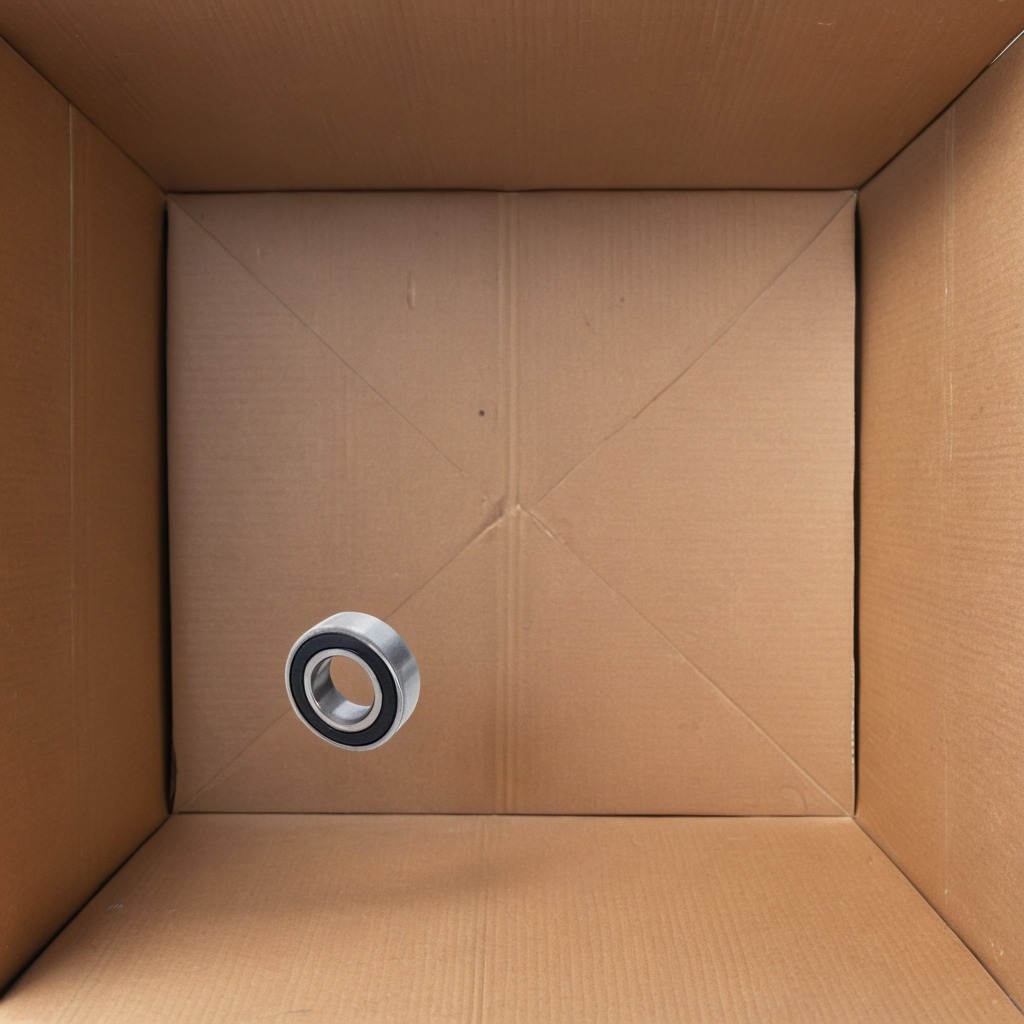
A metal ball bearing is lying on a clean dry cardboard box surface in an outdoor workshop during daytime bright natural light soft shadows slightly creased but